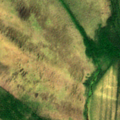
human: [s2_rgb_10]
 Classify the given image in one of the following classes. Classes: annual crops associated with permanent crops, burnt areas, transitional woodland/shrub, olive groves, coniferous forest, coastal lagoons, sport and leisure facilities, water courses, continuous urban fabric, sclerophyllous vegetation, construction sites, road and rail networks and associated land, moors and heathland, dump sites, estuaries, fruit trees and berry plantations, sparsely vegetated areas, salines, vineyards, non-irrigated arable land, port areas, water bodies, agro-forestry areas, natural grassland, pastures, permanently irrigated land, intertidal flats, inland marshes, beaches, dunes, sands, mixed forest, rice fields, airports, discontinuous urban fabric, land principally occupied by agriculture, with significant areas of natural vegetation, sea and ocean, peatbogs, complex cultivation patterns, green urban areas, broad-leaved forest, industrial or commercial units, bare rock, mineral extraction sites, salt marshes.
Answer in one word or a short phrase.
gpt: mixed forest, transitional woodland/shrub, peatbogs